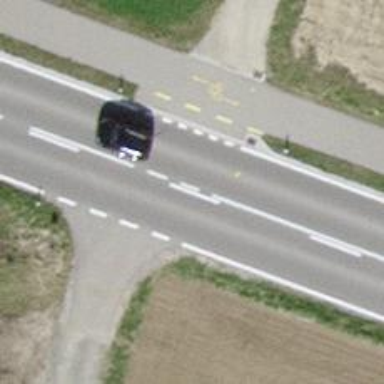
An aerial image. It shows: Asphalt road classified as primary highway.